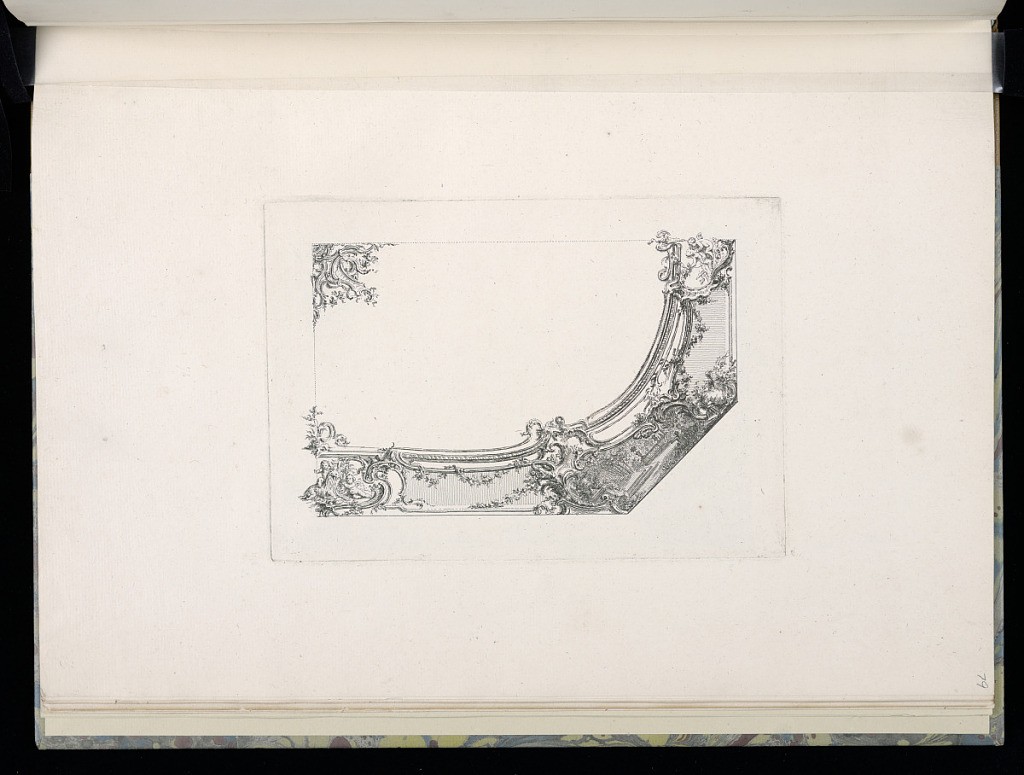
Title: Design for Ceiling Ornament
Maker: François de Cuvilliés the Elder, Belgian, 1695 - 1768
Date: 1731–68
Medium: Engraving on paper
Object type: Bound print
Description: Design for a quarter of a ceiling, the lower right corner cropped at a diagonal. At lower left, within cartouche, a scene of putti figures feeding grapes or berries to a goat. At lower right, a landscape scene with a view of a large terrace; two seated figures, viewed from behind, at right, one pointing forward.  At upper right, two putti holding a bird attached to a string. Partial view of central medallion at upper left.